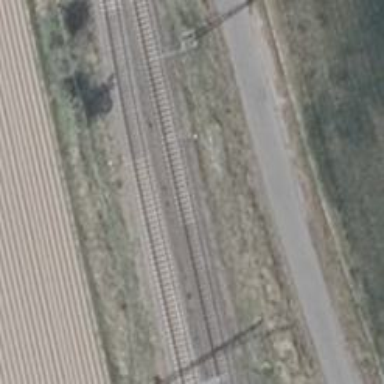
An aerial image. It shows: Rail siding with electrified contact lines for trains.